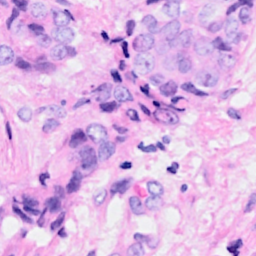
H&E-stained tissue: Breast